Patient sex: M
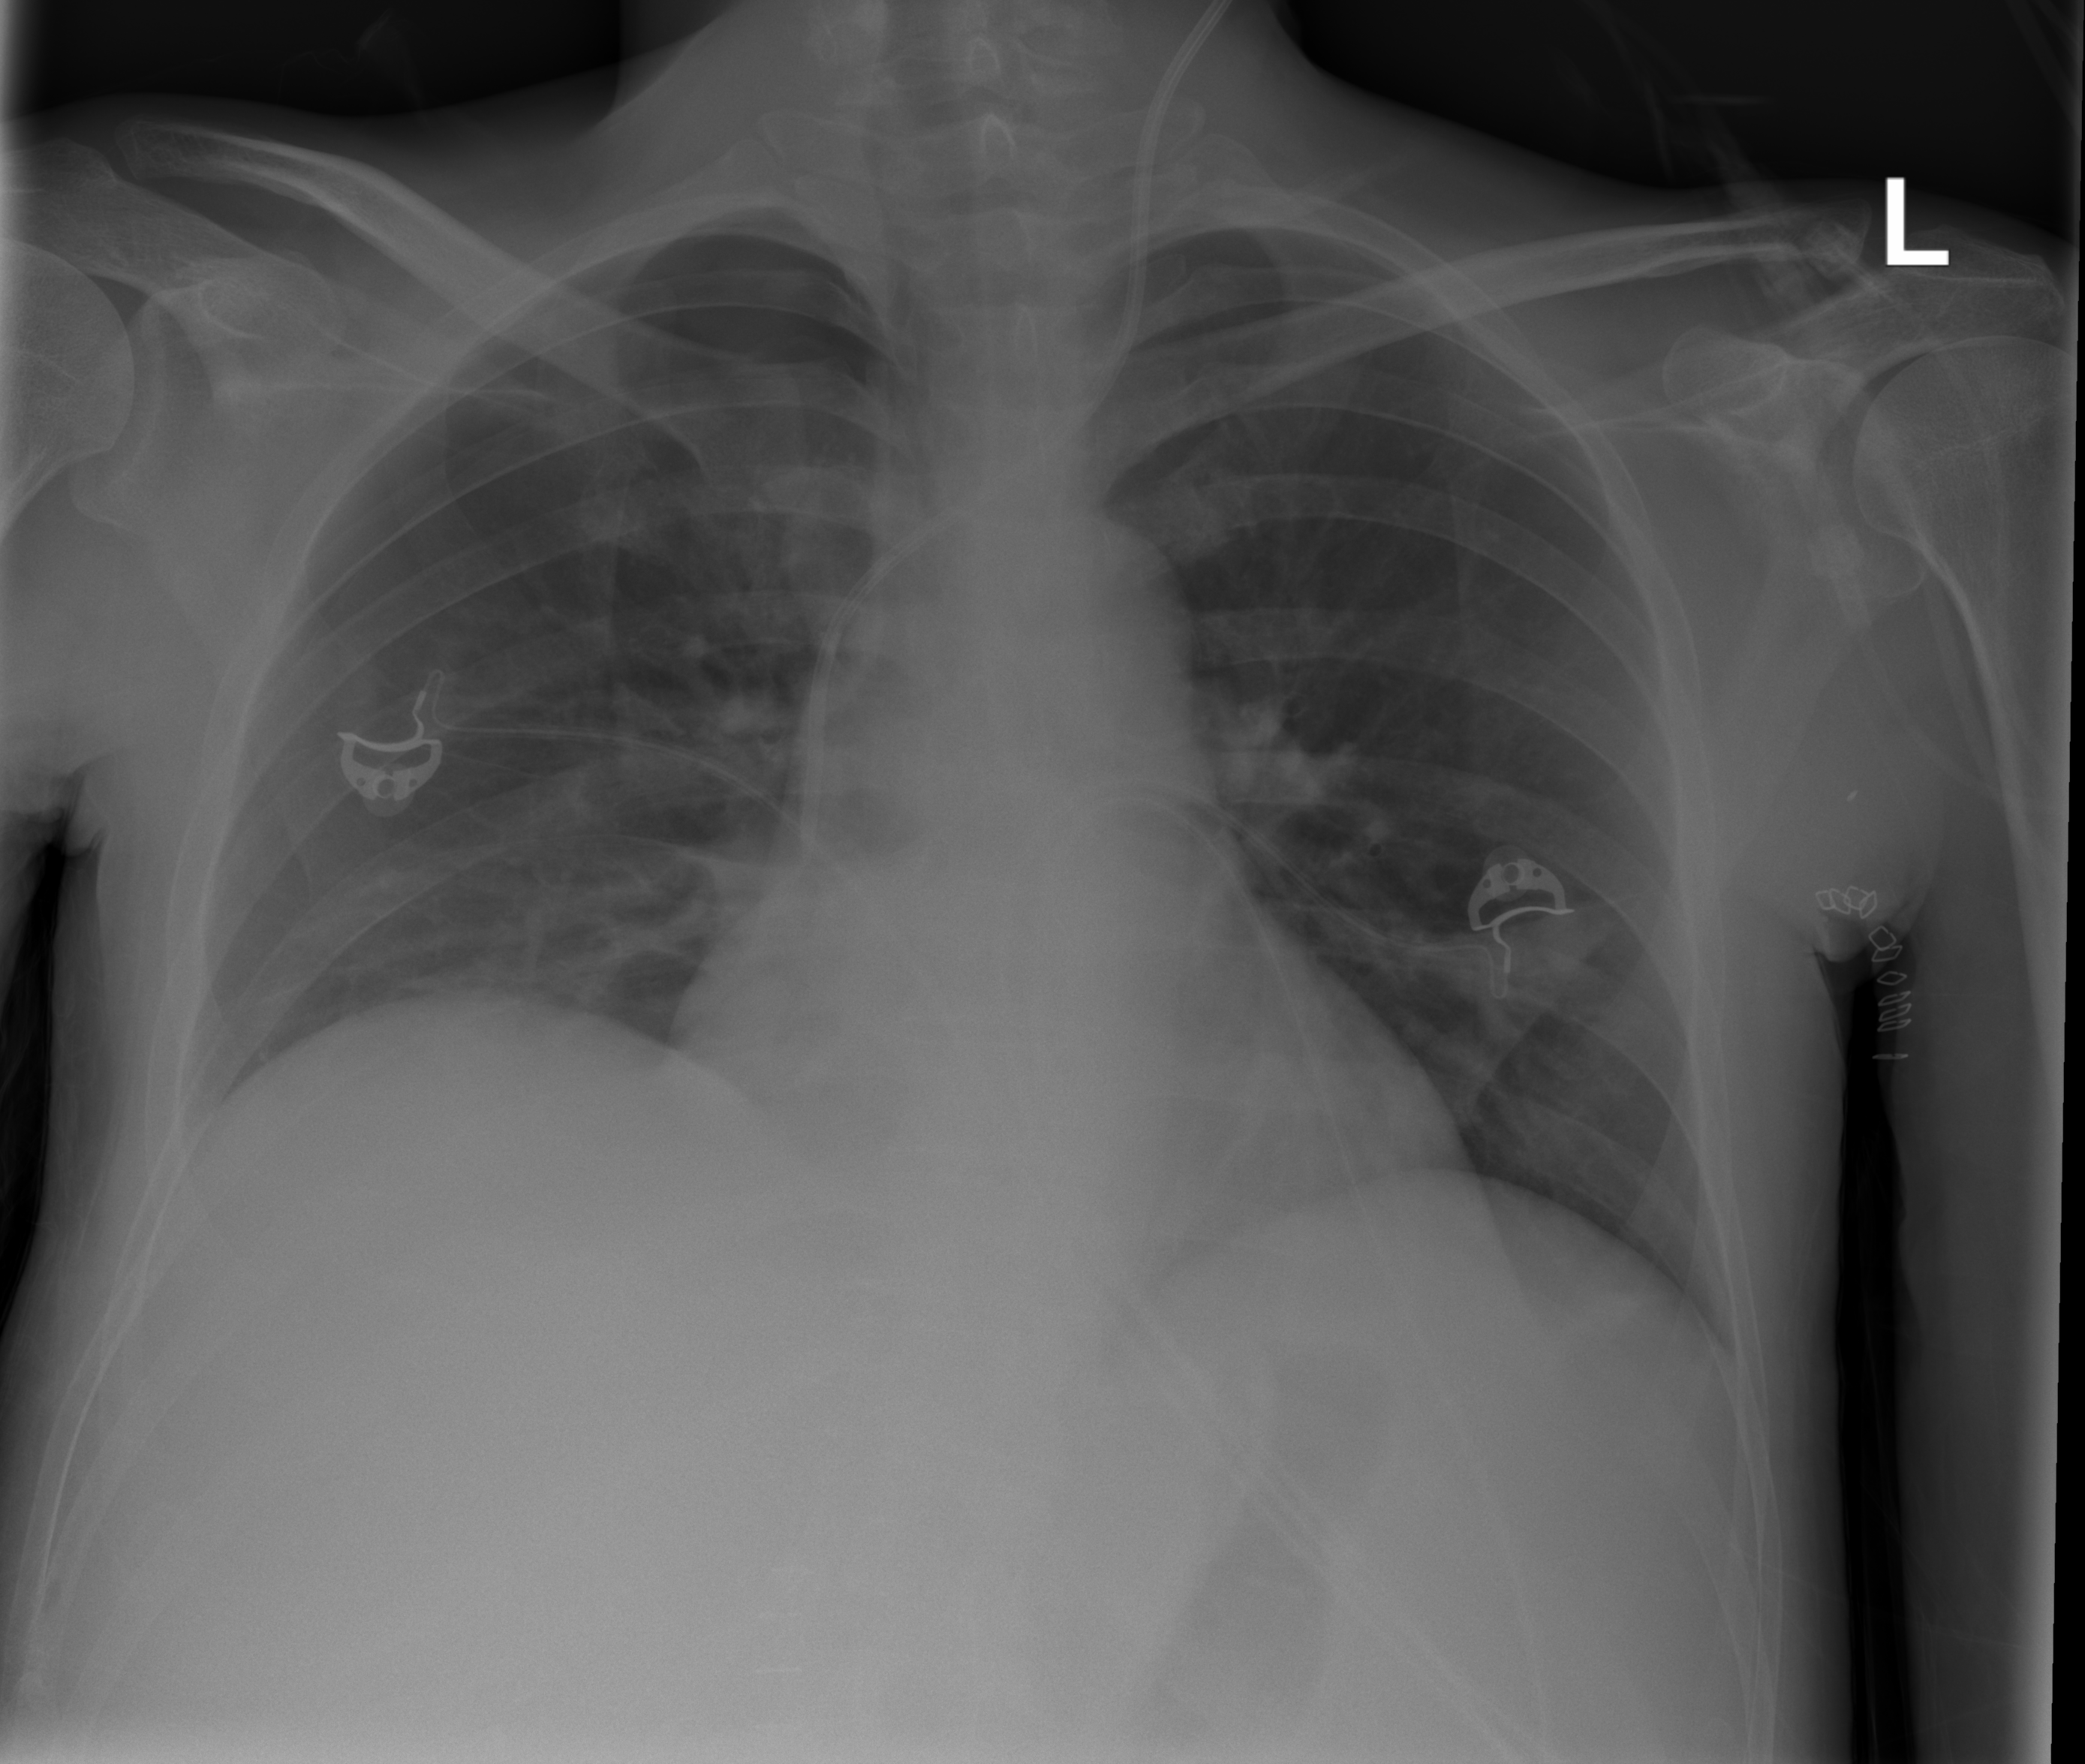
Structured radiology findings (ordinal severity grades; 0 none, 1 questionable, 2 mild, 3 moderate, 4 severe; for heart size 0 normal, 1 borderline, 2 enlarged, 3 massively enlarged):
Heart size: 0
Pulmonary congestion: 0
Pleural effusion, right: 0
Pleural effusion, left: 0
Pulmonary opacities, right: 0
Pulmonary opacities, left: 0
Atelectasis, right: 2
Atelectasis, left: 2